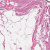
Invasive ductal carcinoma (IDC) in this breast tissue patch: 0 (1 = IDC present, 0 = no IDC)